Brain MRI, t1w sequence, axial 2D slice.
Patient: age 35, sex F, weight 95 kg, height 1.95 m
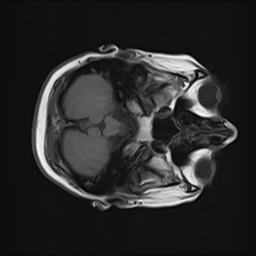